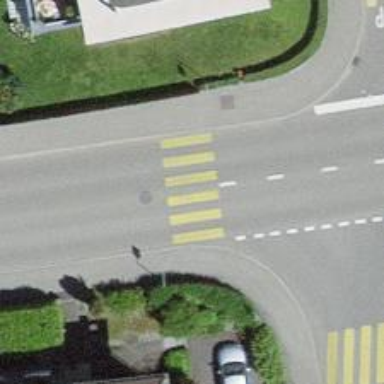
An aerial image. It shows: Zebra crossing on the road.